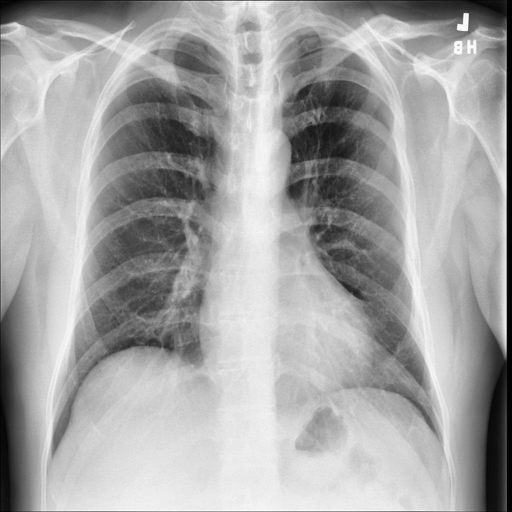
Finding: NORMAL